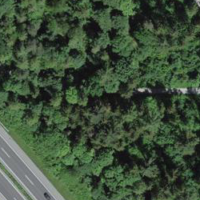
EUNIS habitat code: 44
Species observed at this site:
Milvus milvus